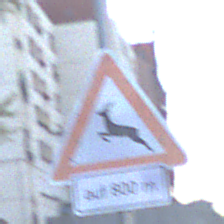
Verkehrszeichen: WildwechselRechts
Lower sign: LaengeEinerStrecke5
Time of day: SunriseSunset
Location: Outdoor (Urban)
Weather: Clear
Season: NotSpecified
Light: Natural